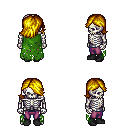
a pixel art fantasy rpg character, male body template, skeleton, green tattered cape, magenta pants, blonde swoop hairstyle, black shoes, four views (front, back, left, right), 2x2 character sprite sheet, small pixel art, hard edges, no anti-aliasing